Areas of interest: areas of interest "Park Square"
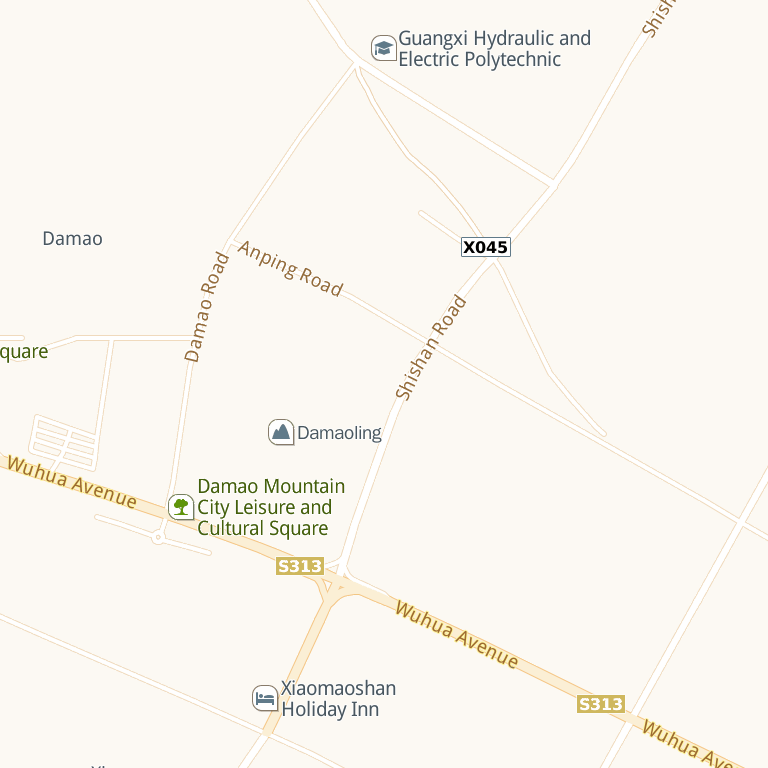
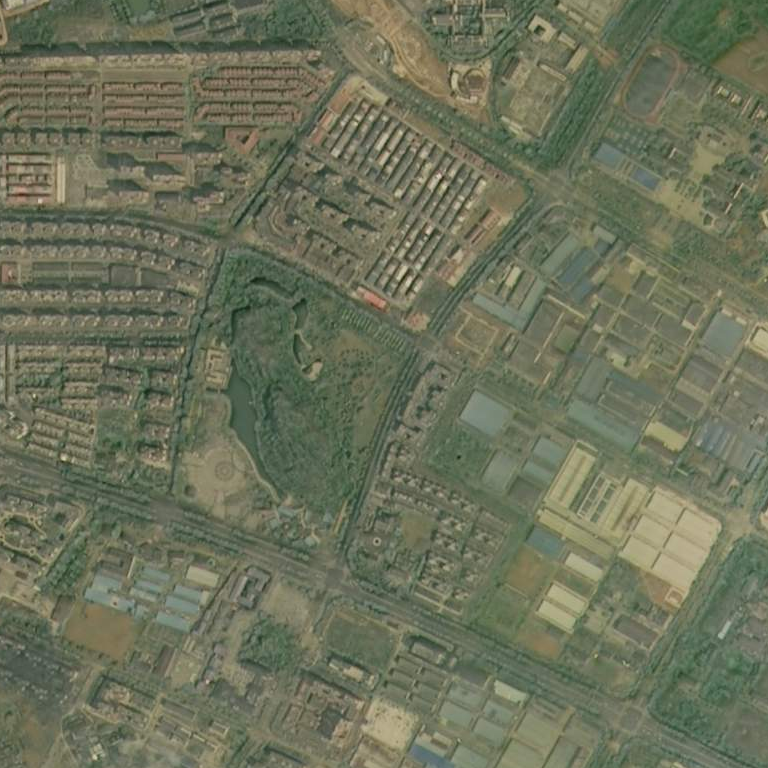